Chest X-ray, PA view. Patient: 32 years old, sex M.
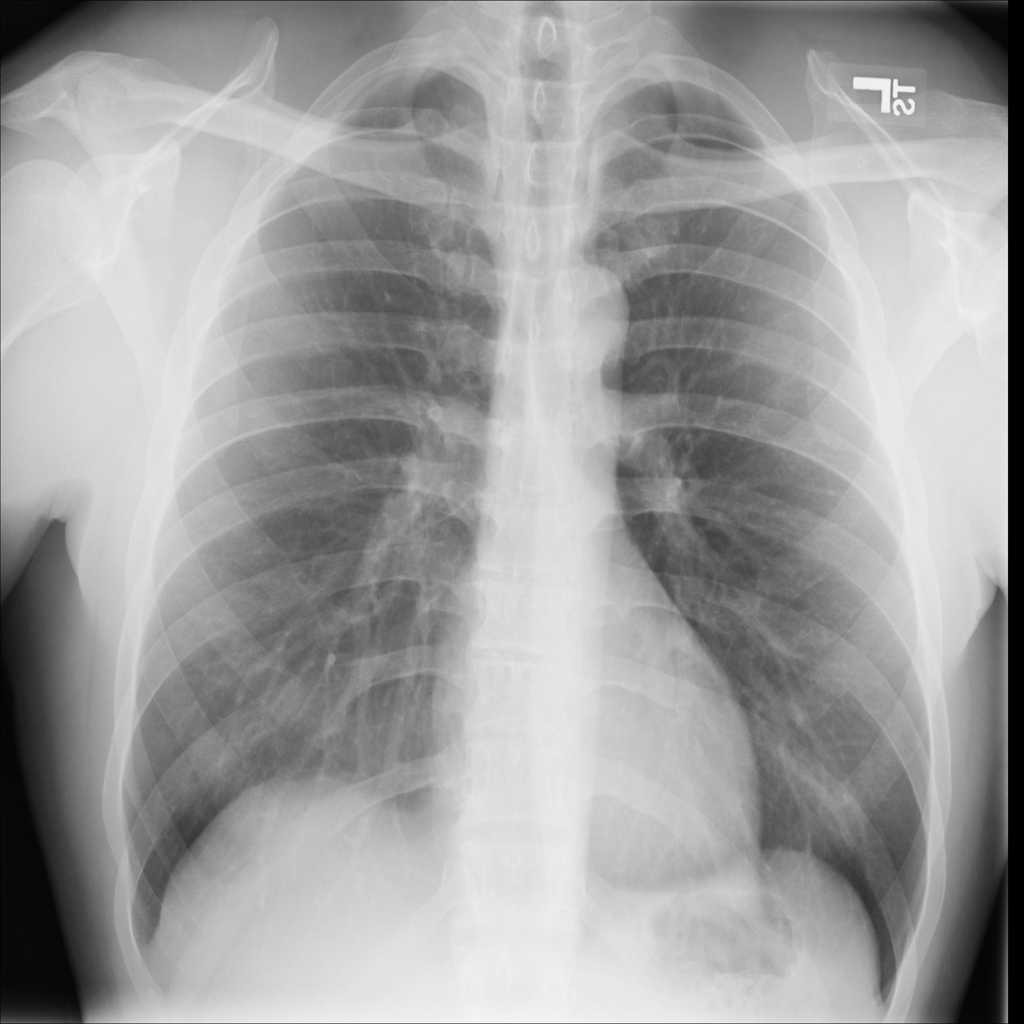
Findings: No Finding